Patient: sex F, age 66
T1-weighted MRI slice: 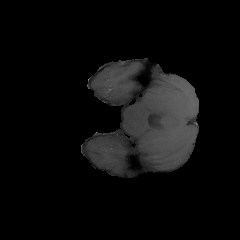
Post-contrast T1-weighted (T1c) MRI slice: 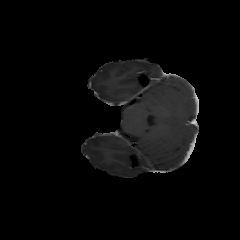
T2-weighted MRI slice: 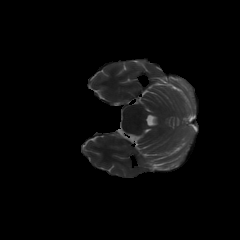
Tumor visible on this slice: no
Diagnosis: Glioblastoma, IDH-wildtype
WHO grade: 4